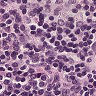
Metastatic tissue present: no